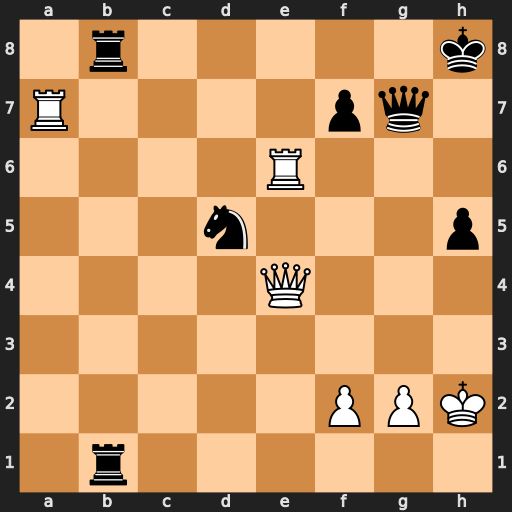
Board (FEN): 1r5k/R4pq1/4R3/3n3p/4Q3/8/5PPK/1r6
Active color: w
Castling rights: -
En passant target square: -
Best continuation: Re8+ Rxe8 Qxe8+ Qg8 Qe5+